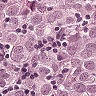
Metastatic tissue present: yes